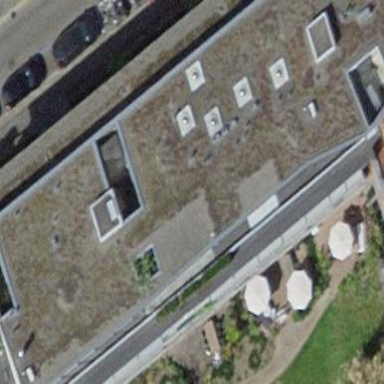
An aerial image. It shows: School building.